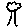
Label: tree